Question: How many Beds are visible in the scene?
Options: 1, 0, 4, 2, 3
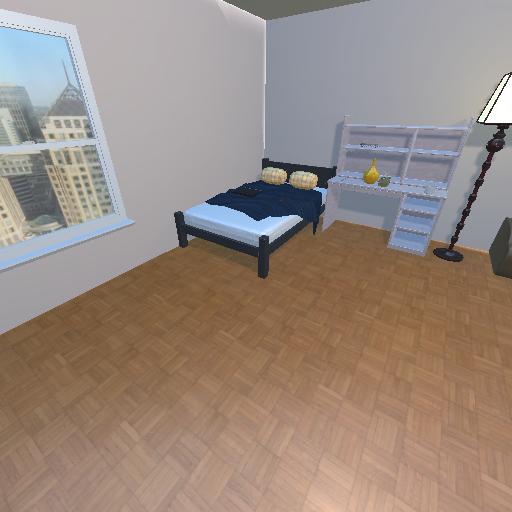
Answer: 1